Question:  lastly there is a Add More Button. Client can Click Add more Button so that it generates Text box naming TxtDocumentTitle4. If more needed he/she can Add more Text Boxes.
'''
<Grid Height="450" Width="700" Background="White">
<TextBlock Height="23" HorizontalAlignment="Left" Margin="67,20,0,0" Name="textBlocKname" Text="Document Title1:" VerticalAlignment="Top" Width="110" />
<TextBlock Height="23" HorizontalAlignment="Left" Margin="67,87,0,0" Name="textBlockAddress" Text="Document Title2:" VerticalAlignment="Top" Width="110" />
<TextBlock Height="23" HorizontalAlignment="Left" Margin="67,154,0,0" Name="textBlockCompanyName" Text="Document Title3:" VerticalAlignment="Top" Width="110" />
<TextBox Height="46" Margin="67,37,87,0" Name="txtDocumentTitle1" VerticalAlignment="Top" FontSize="24" />
<TextBox Height="46" HorizontalAlignment="Left" Margin="67,106,0,0" Name="txtDocumentTitle3" VerticalAlignment="Top" Width="546" FontSize="24" />
<TextBox Height="46" HorizontalAlignment="Left" Margin="67,171,0,0" Name="txtDocumentTitle2" VerticalAlignment="Top" Width="546" FontSize="24" />
<Button Content="Add More" Height="37" HorizontalAlignment="Right" Margin="0,223,87,0" Name="btnAddmore" VerticalAlignment="Top" Width="102" />
</Grid>
'''
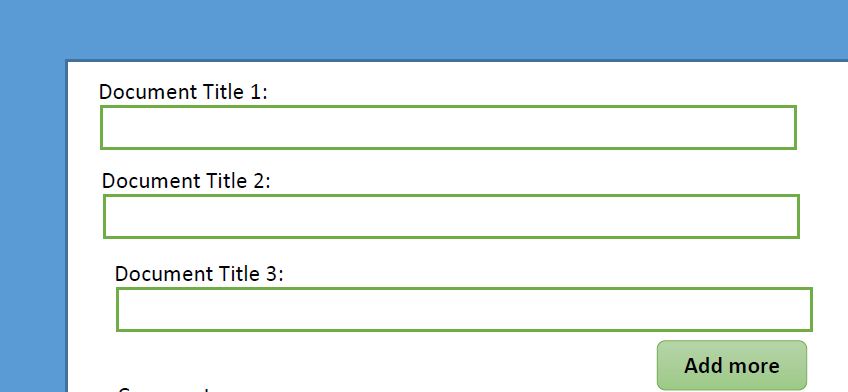
Answer: You can achieve this easily via 'Binding'. if your Window does not have a ViewModel open your window's xaml.cs and make it like this:
'''
public Window1()
{
InitializeComponent();
DataContext = this;
}
public ObservableCollection<TextBoxVm> Items { get { return _items; } }
private ObservableCollection<TextBoxVm> _items = new ObservableCollection<TextBoxVm>();
'''
if not, just add the two last lines to the viewModel of your window.
Now you need to define a class derived from 'DependencyObject' and name it say 'TextBoxVm'. create two 'DependencyProperty's in it (use propdp snippet) as follows:
'''
public string Text
{
get { return (string)GetValue(TextProperty); }
set { SetValue(TextProperty, value); }
}
public static readonly DependencyProperty TextProperty =
DependencyProperty.Register("Text", typeof(string), typeof(TextBoxVm), new UIPropertyMetadata("default text",
(d,e)=>
{
var vm = (TextBoxVm)d;
var val = (string)e.NewValue;
MyDataService.FindAndUpdateItemInDatabase(vm.Id, val);//you can access database with something like this
}));
public string TitleText
{
get { return (string)GetValue(TitleTextProperty); }
set { SetValue(TitleTextProperty, value); }
}
public static readonly DependencyProperty TitleTextProperty =
DependencyProperty.Register("TitleText", typeof(string), typeof(TextBoxVm), new UIPropertyMetadata("default title"));
'''
This would be the xaml code:
'''
<ItemsControl ItemsSource="{Binding Items}">
<ItemsControl.ItemTemplate>
<DataTemplate>
<WrapPanel>
<TextBlock Text="{Binding TitleText}"/>
<TextBox Text="{Binding Text}"/>
</WrapPanel>
</DataTemplate>
</ItemsControl.ItemTemplate>
</ItemsControl>
'''
Now the only thing left is to write Button logic. simply add TextBoxVm to Items when Button is clicked.
'''
Items.Add(new TextBoxVm {
TitleText = string.Format("Document Title{0}:", Items.Count+1)
});
'''
## Edit Note:
this approach is standard MVVM (expect for the button click event, which should be done using 'Command'). So if you want to add controls in code (which is not recommended) search this :
add control to wpf grid programmatically.